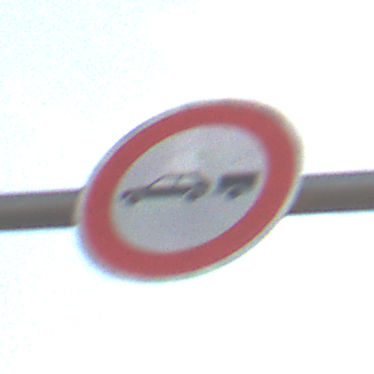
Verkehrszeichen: VerbotPersonenkraftwagenMitAnhaenger
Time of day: SunriseSunset
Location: Outdoor (Nature)
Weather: PartlyCloudy
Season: NotSpecified
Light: Natural